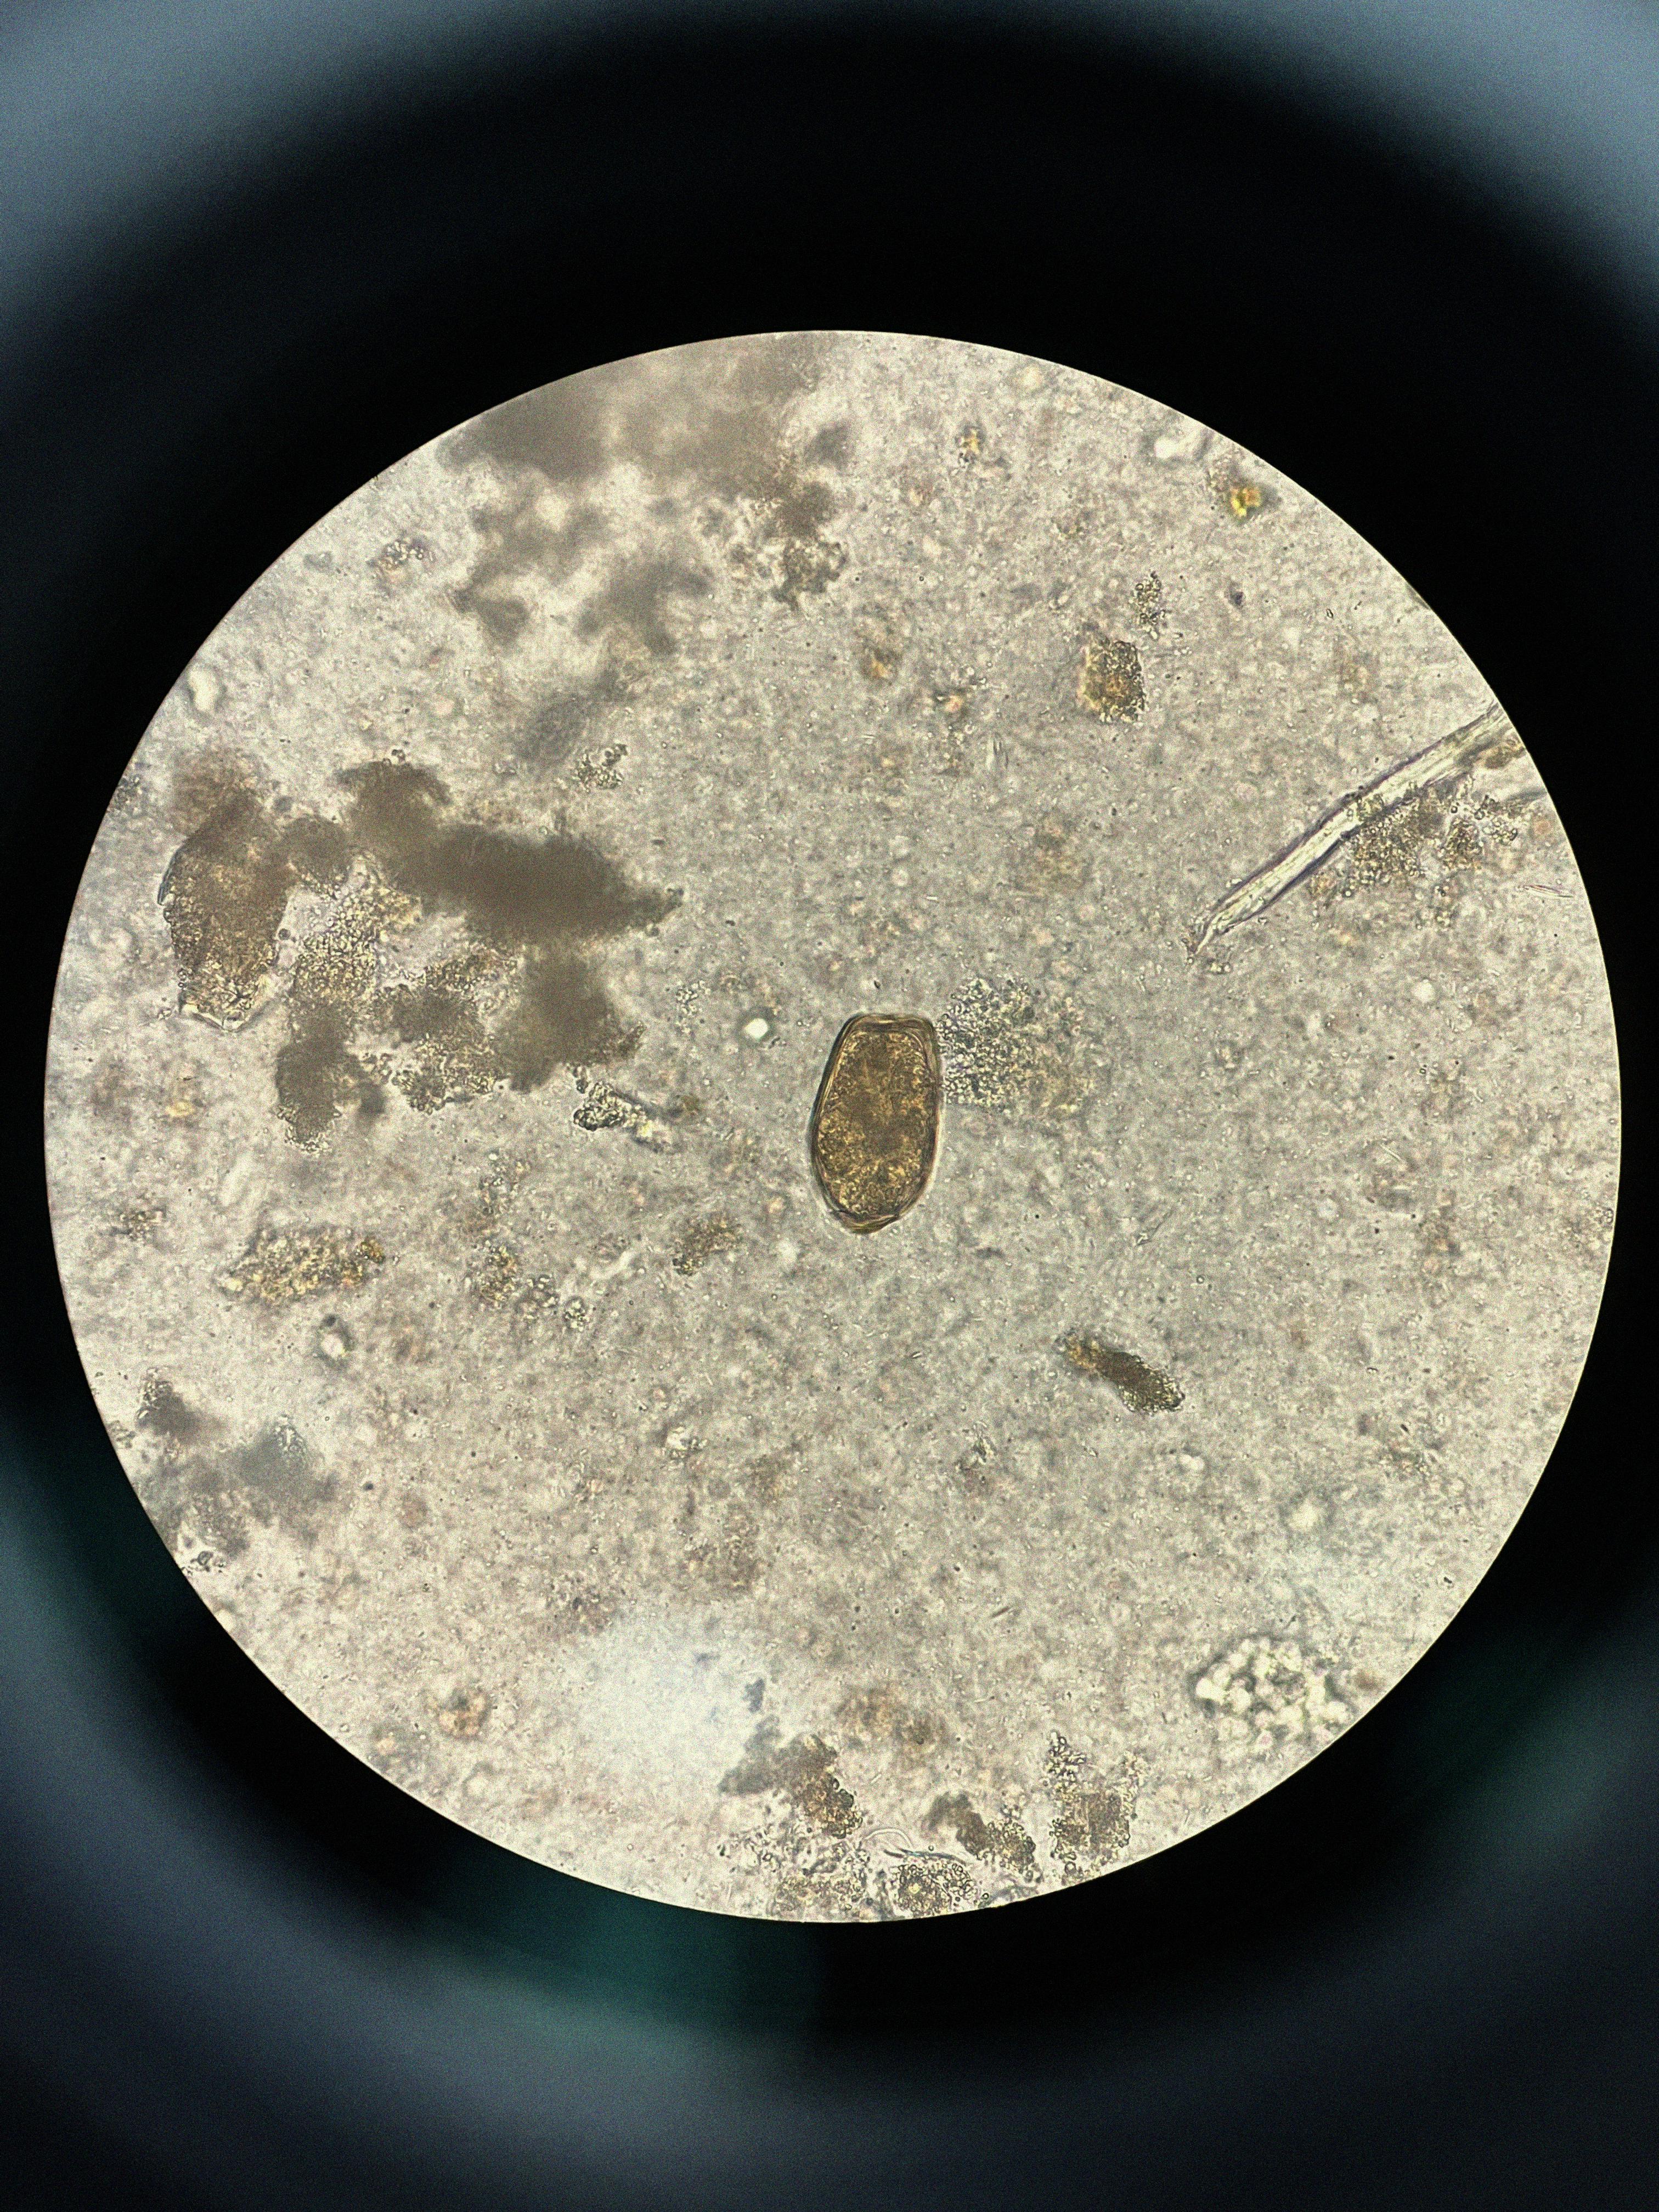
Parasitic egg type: Paragonimus spp